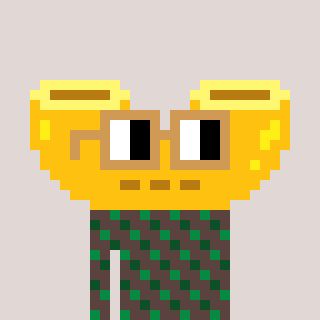
a pixel art character with square brown glasses, a macaroni-shaped head and a darkbrown-colored body on a warm background